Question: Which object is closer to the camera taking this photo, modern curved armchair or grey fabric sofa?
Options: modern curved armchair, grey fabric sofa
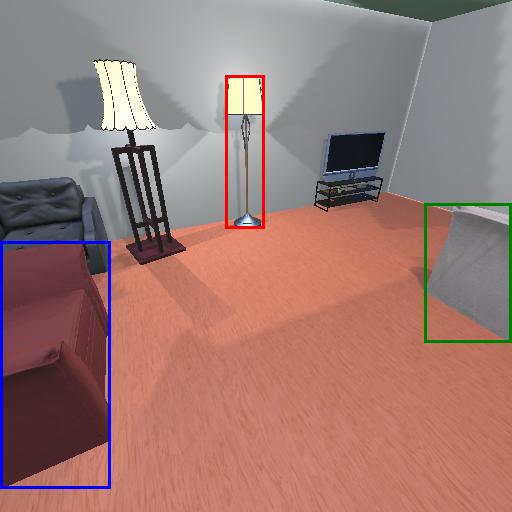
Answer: modern curved armchair